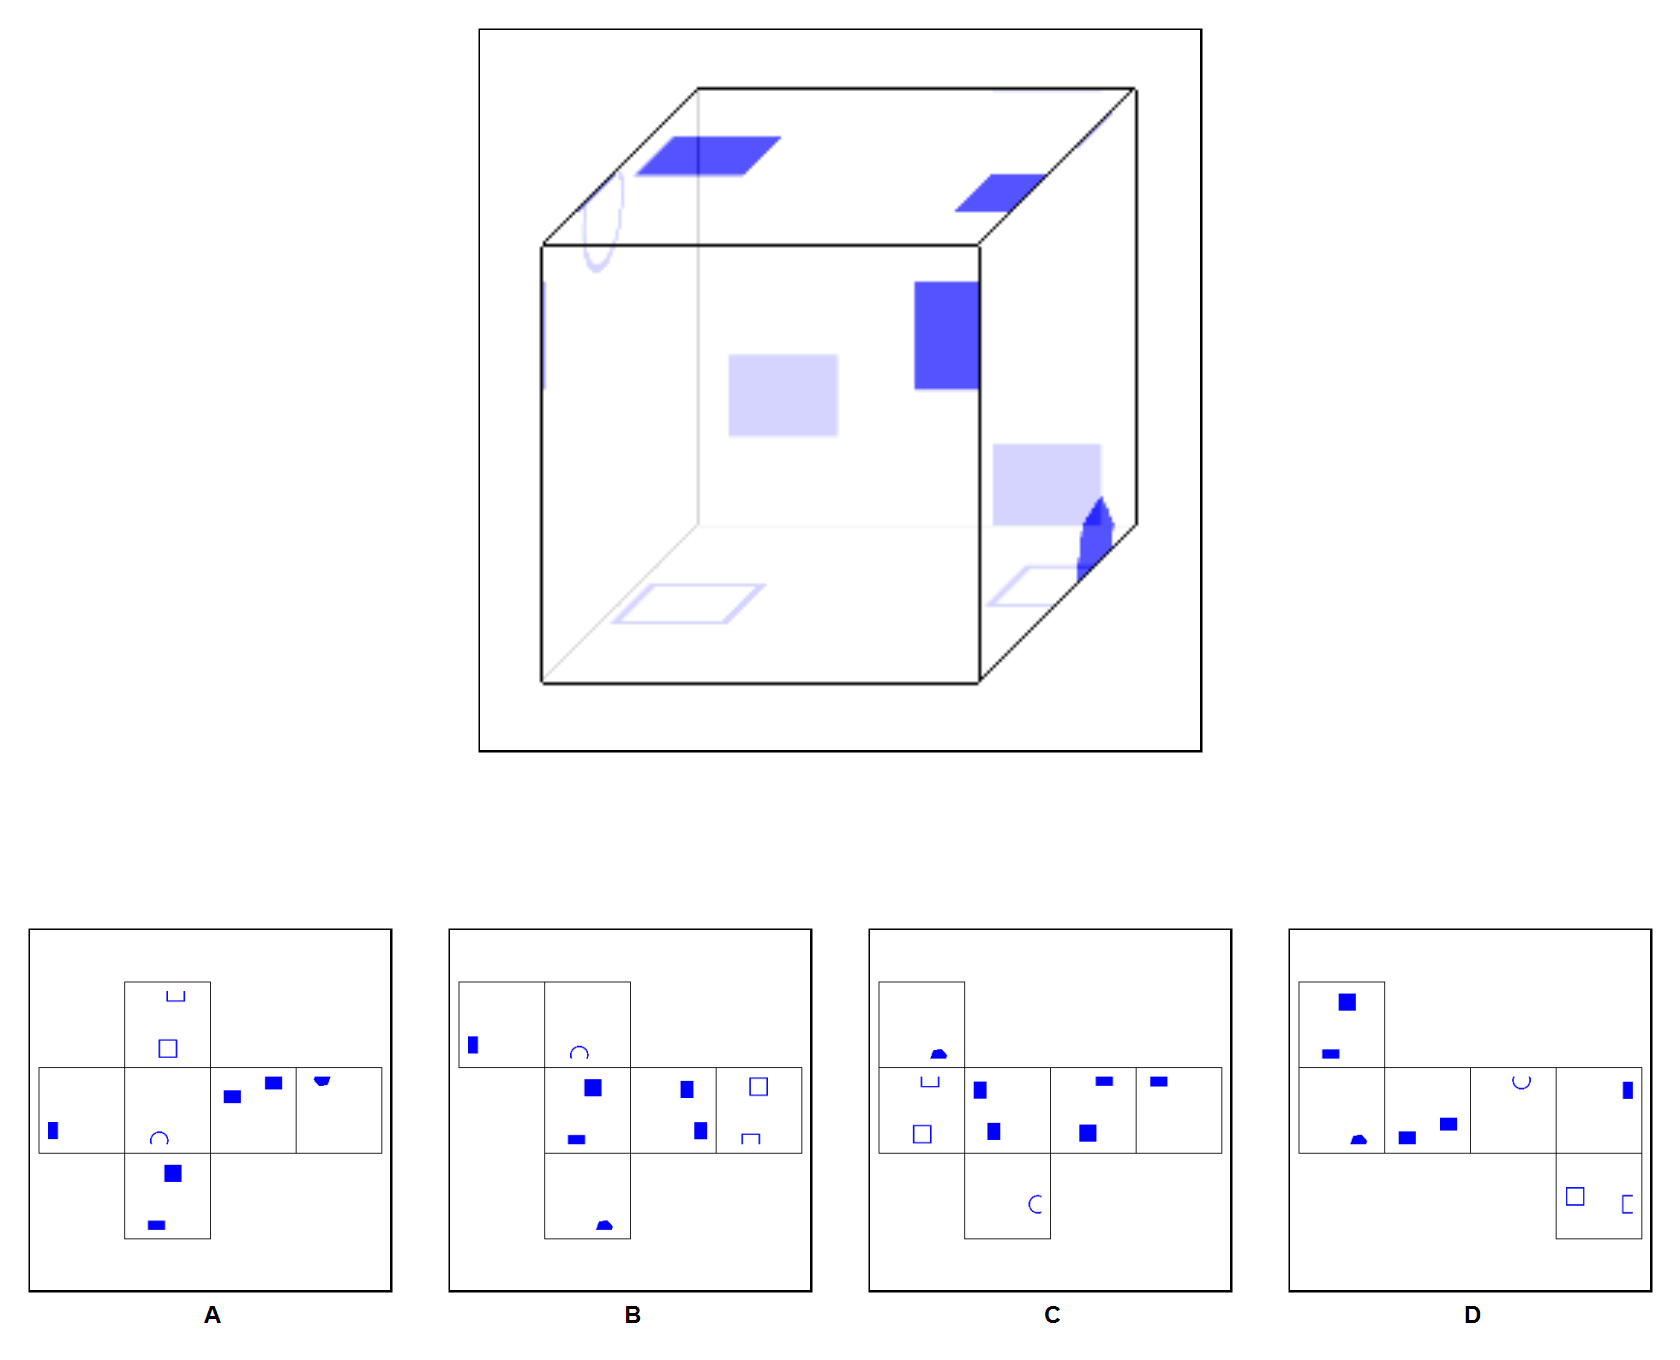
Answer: D